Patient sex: F
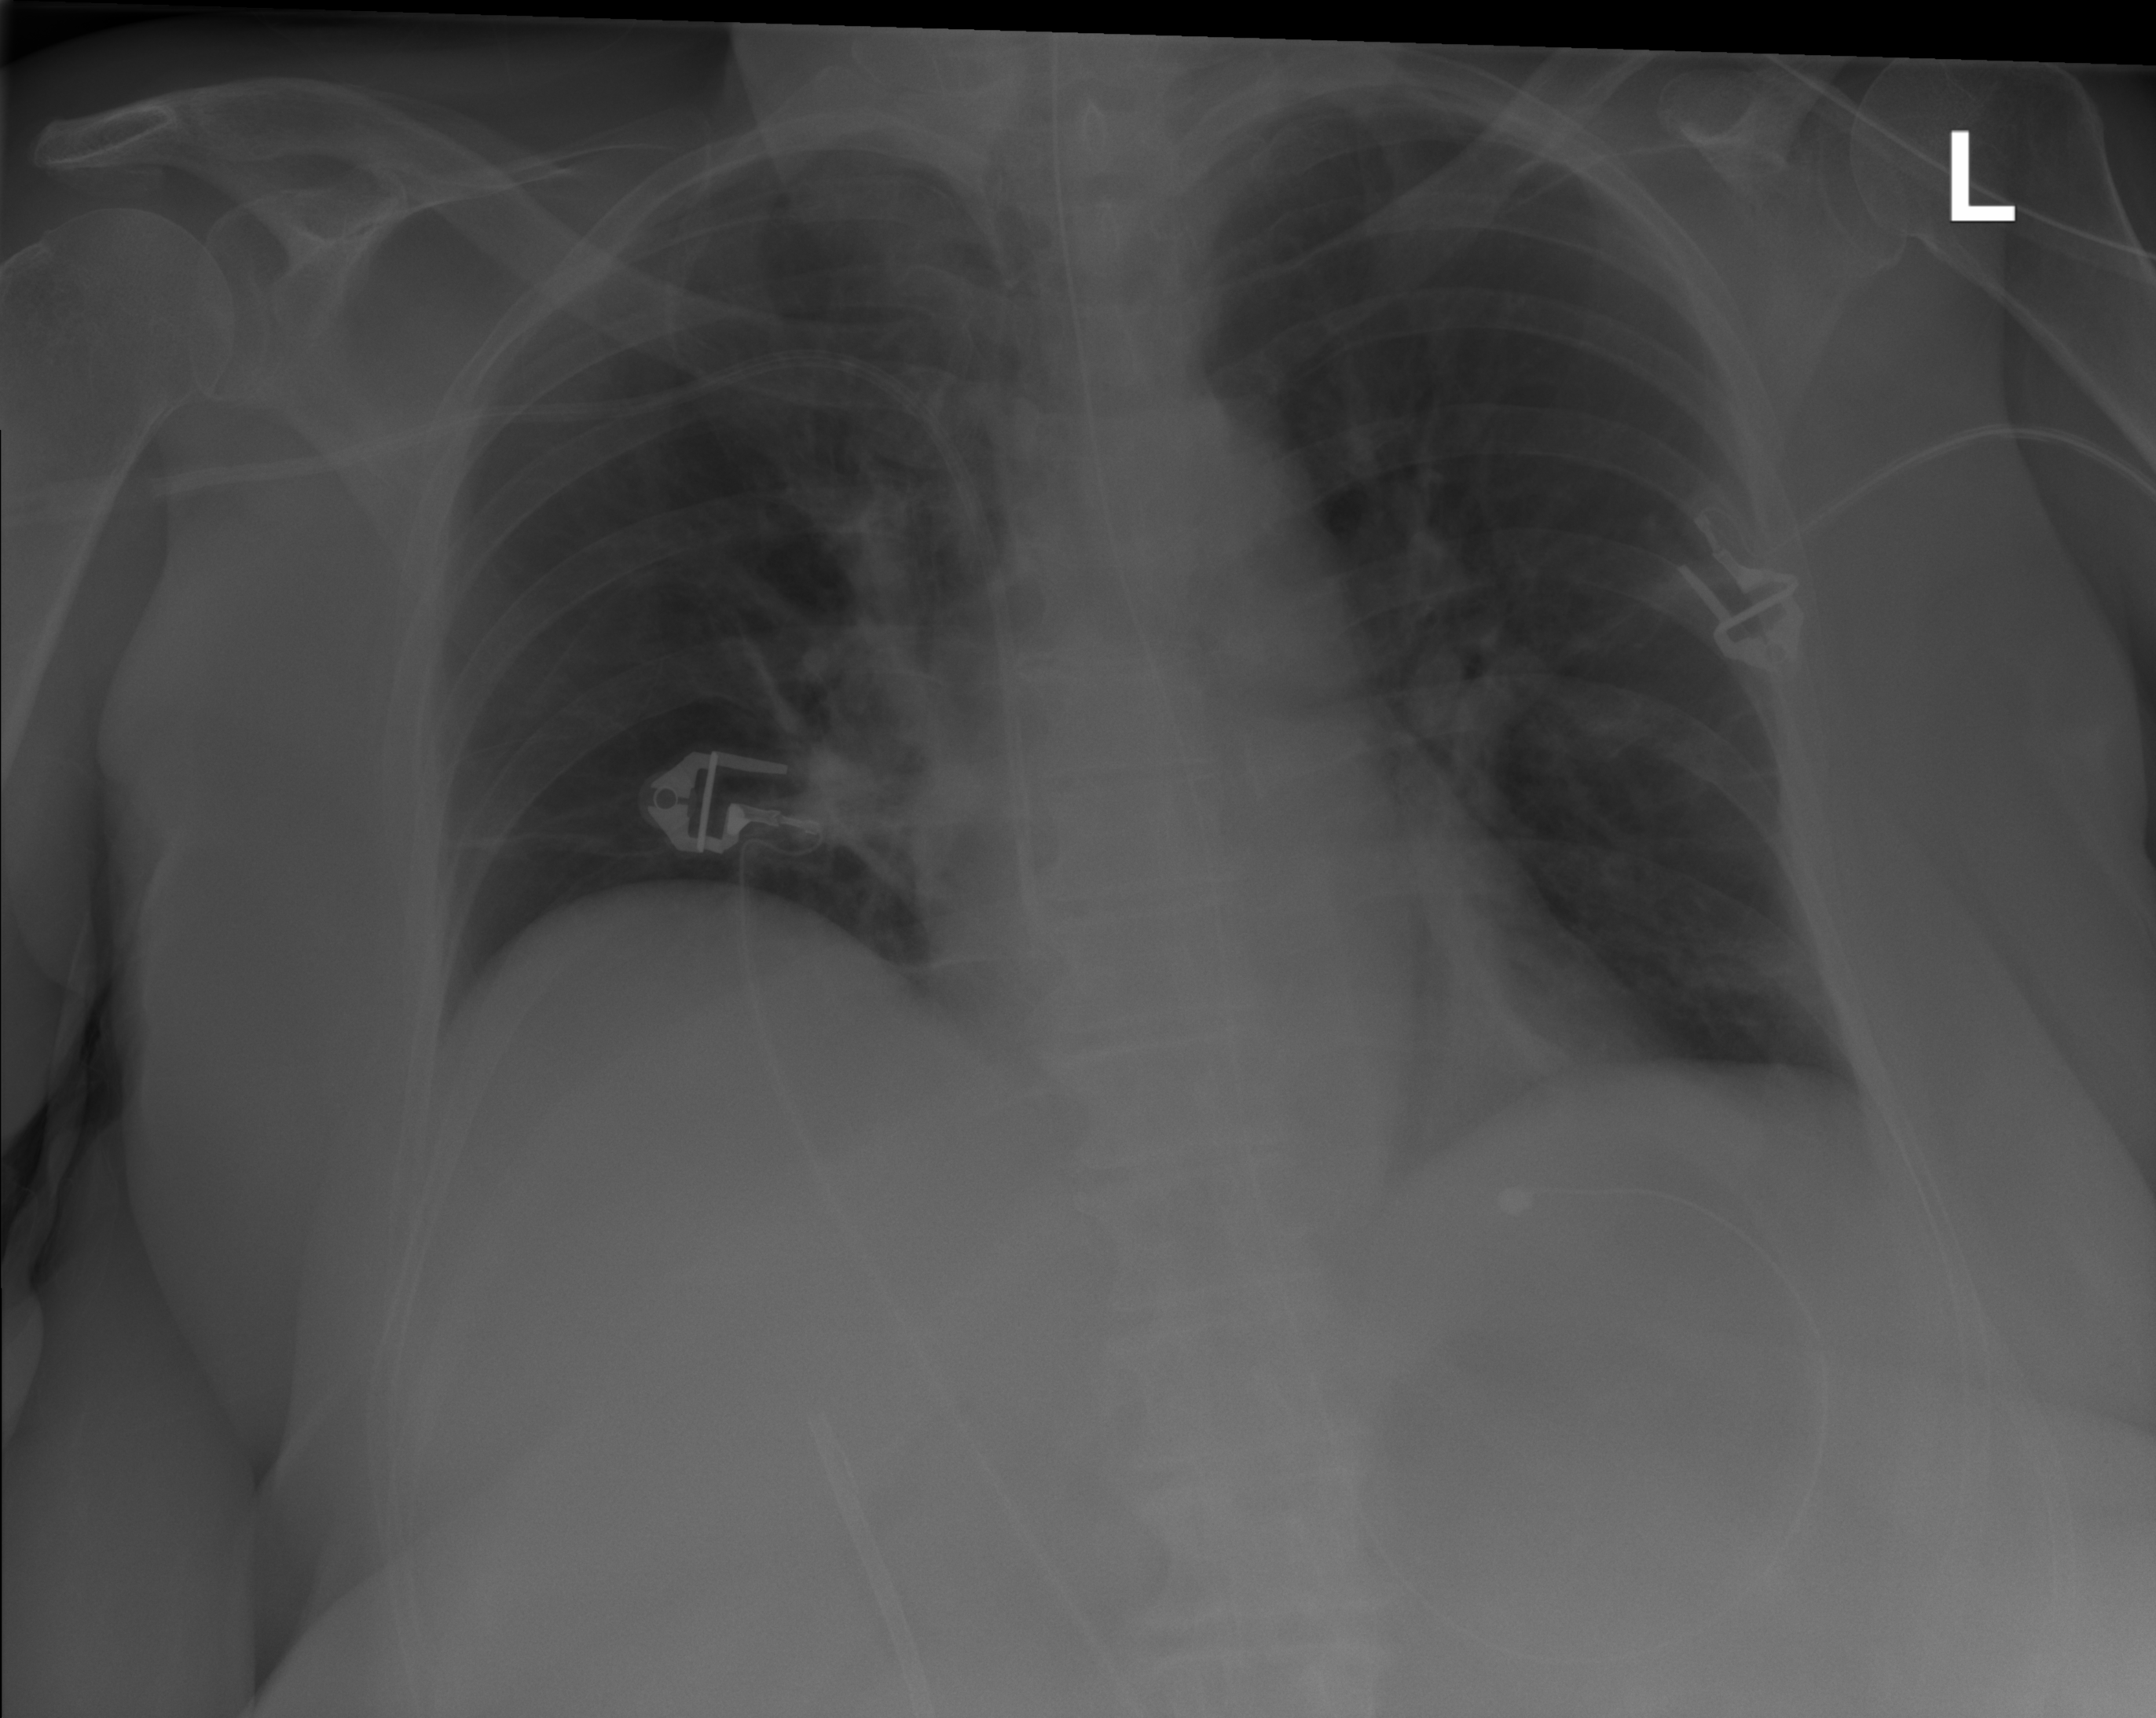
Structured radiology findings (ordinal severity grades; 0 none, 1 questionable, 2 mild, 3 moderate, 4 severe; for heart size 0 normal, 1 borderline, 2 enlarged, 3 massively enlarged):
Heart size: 2
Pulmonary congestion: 2
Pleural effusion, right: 0
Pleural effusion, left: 0
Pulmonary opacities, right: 1
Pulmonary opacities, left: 0
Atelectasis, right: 1
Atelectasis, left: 0